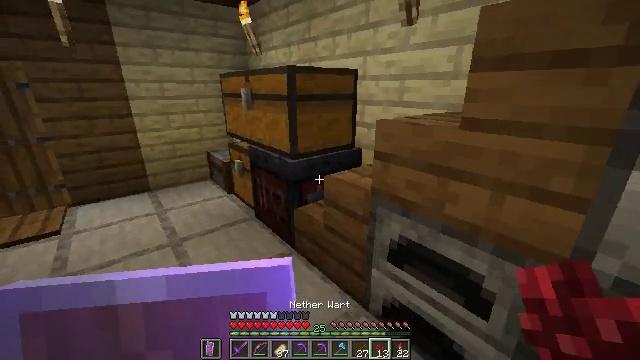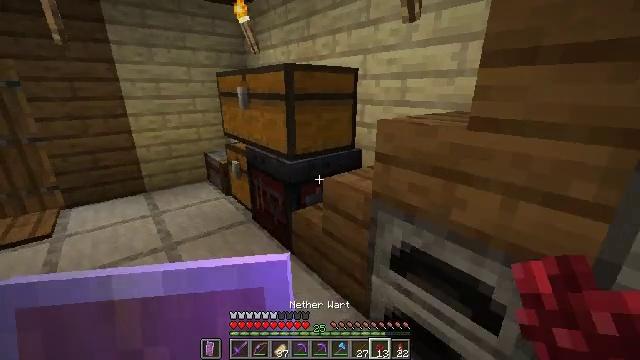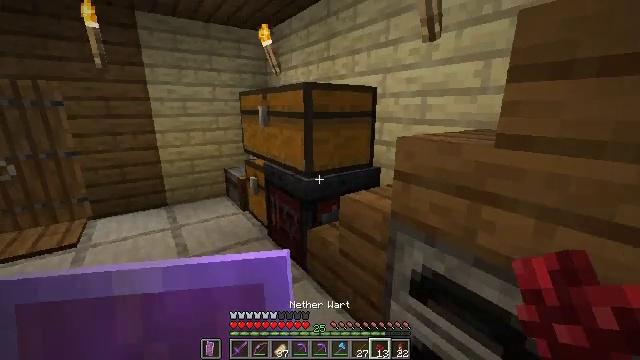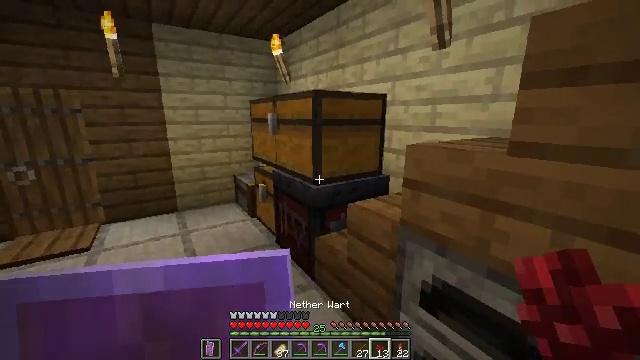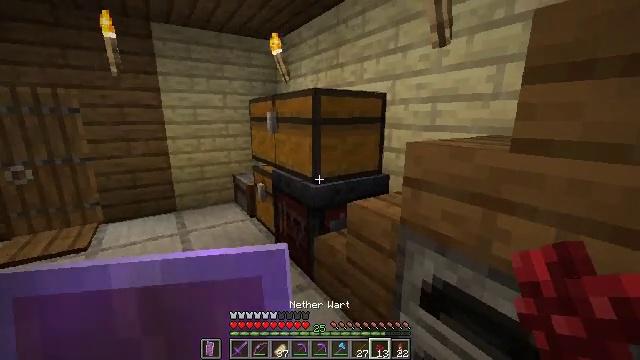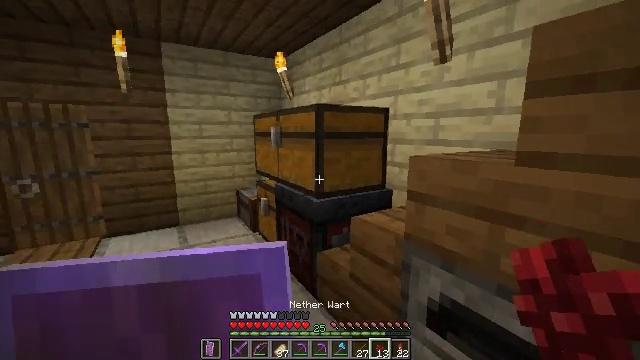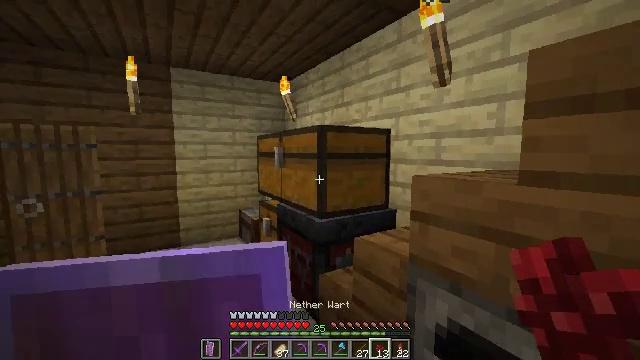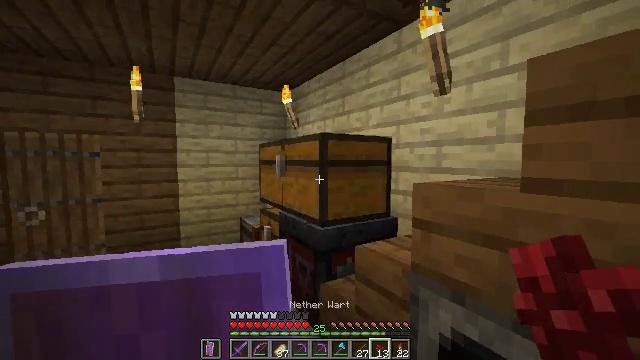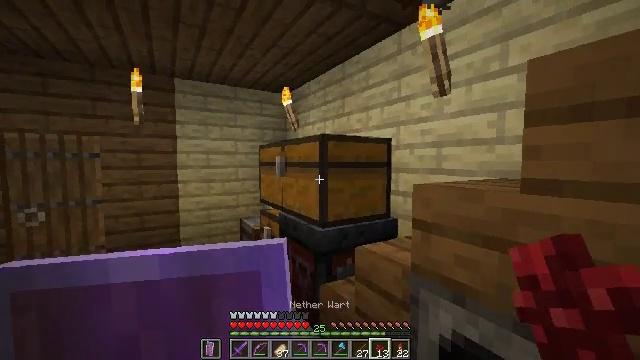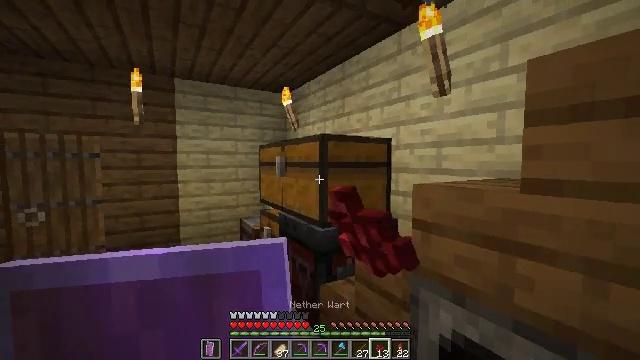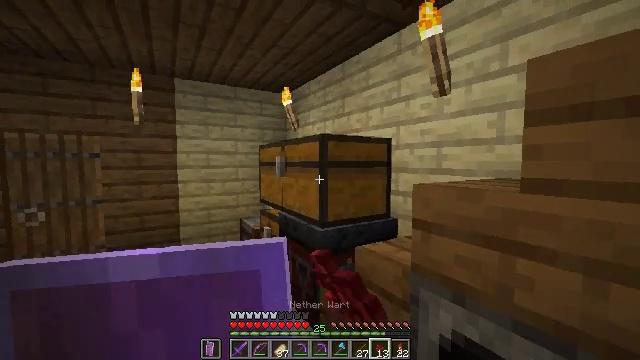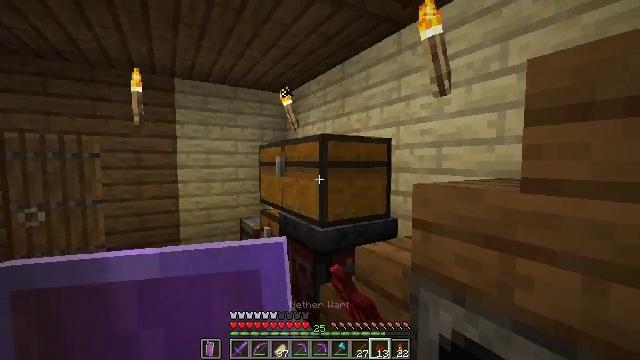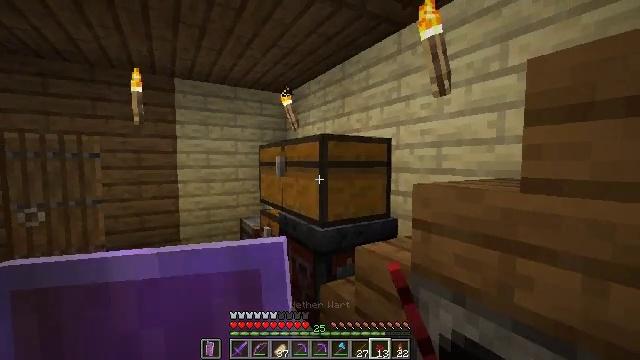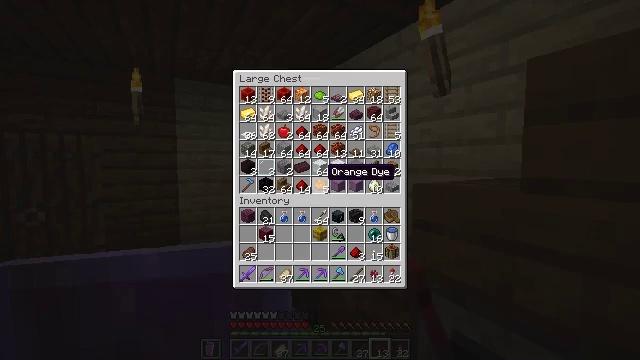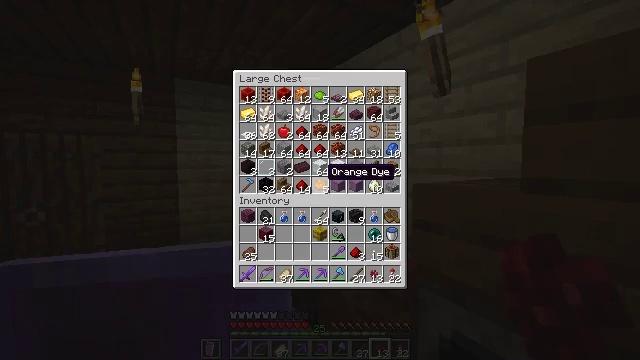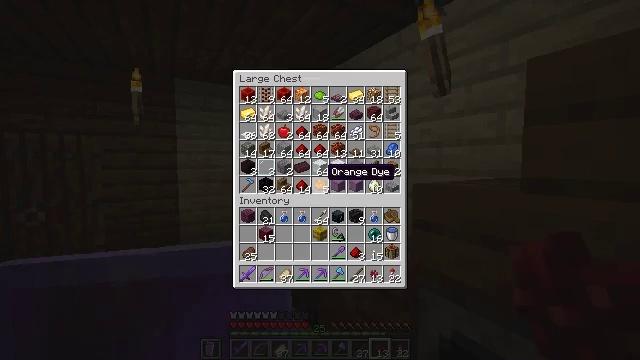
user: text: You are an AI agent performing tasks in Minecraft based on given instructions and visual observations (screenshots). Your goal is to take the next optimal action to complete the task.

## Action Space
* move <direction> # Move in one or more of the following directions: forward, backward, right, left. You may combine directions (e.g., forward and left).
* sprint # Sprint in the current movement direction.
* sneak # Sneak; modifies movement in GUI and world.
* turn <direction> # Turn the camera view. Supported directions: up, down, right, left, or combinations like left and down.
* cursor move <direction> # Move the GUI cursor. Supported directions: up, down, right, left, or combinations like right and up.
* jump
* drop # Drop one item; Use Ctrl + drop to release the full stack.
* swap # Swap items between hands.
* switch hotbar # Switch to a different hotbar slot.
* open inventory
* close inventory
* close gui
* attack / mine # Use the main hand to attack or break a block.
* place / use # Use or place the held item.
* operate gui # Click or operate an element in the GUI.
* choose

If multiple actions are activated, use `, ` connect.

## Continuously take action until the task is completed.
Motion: motion action
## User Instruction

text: Transform crimson stems into crimson planks.
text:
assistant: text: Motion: no_op
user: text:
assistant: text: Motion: turn left and up
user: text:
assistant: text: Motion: turn left and up
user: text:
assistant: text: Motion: no_op
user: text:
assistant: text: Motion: turn up
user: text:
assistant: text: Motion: turn up
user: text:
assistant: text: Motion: turn up
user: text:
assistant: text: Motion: use / place
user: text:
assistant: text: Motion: use / place
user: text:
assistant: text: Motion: use / place
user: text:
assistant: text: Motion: no_op
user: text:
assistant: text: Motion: no_op
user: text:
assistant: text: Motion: no_op
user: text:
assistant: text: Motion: no_op
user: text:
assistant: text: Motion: no_op
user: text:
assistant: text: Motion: no_op
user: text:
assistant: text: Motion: no_op
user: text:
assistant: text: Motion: no_op
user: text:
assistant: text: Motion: no_op
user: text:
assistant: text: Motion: turn left and down
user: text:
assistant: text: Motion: turn left and down
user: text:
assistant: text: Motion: no_op
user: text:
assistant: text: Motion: move forward
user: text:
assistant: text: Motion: move forward
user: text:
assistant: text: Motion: move forward
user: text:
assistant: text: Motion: turn right and down
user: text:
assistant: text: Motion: turn right and down
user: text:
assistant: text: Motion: turn right
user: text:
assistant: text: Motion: turn right
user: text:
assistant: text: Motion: turn right